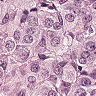
Metastatic tissue present: yes